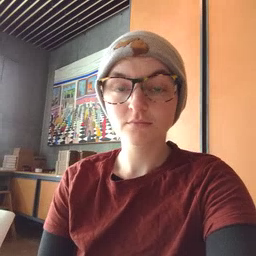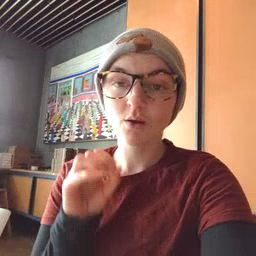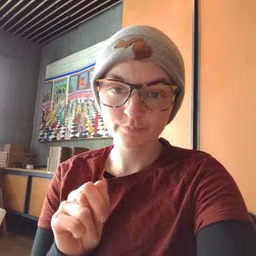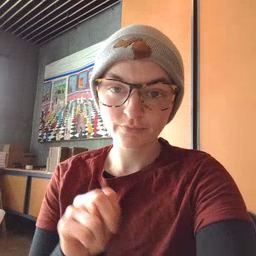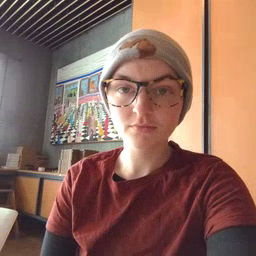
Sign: on